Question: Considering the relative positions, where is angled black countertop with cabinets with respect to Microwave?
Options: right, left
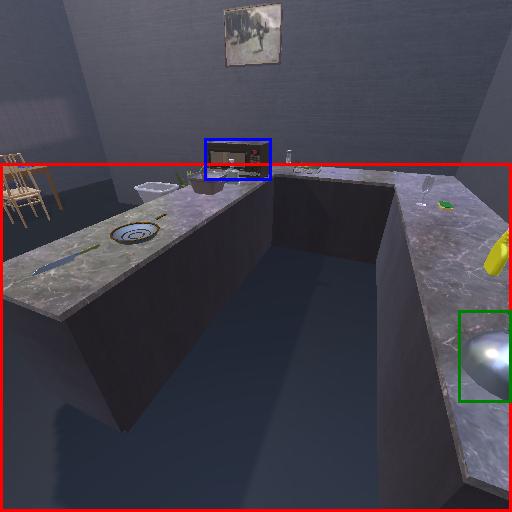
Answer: right